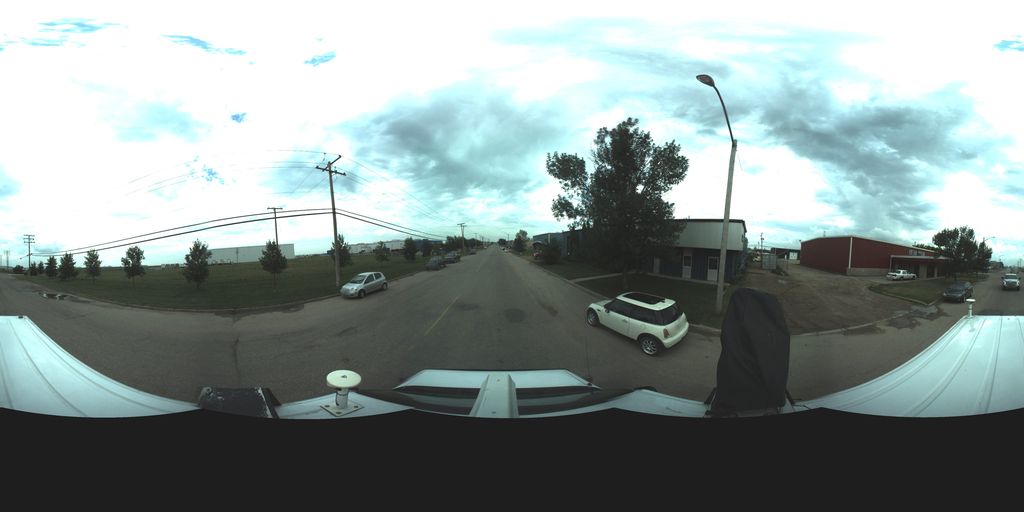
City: saskatoon